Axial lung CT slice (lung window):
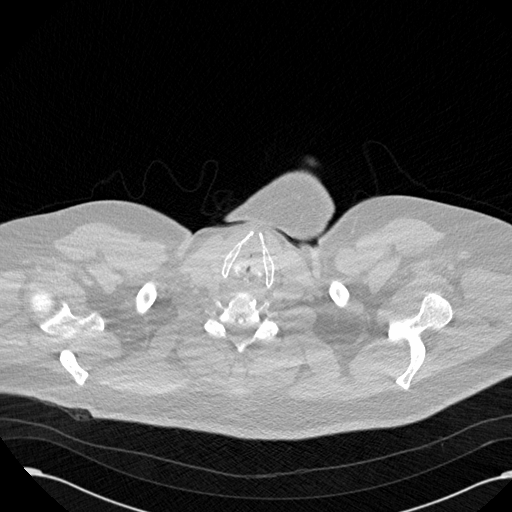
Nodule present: no